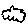
Label: cloud